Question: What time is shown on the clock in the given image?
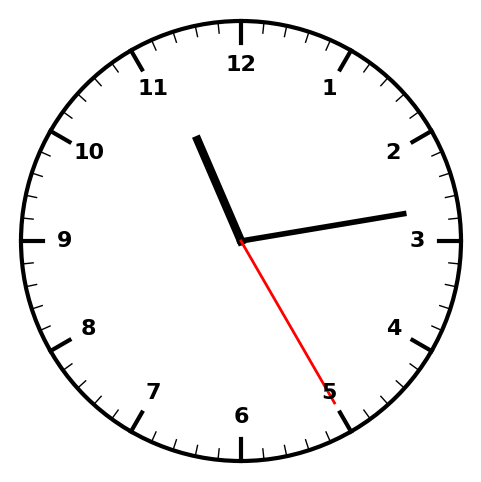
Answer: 11:13:25